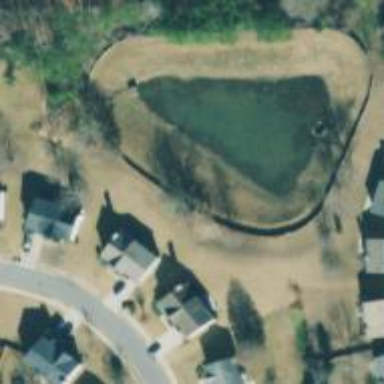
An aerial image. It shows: Detention basin with water.